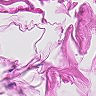
Metastatic tissue present: no